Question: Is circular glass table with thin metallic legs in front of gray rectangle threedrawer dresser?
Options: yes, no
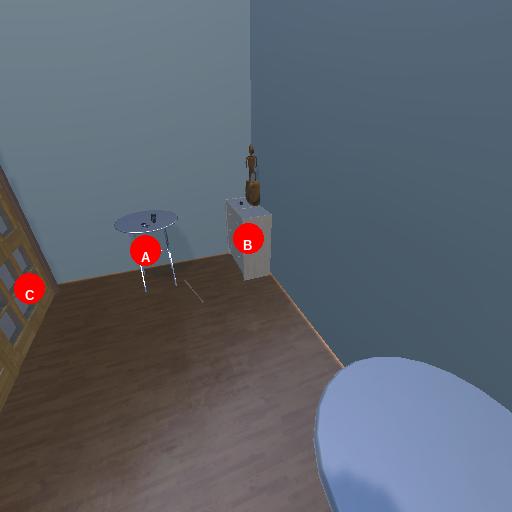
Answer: yes